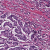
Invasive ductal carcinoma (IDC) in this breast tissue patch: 1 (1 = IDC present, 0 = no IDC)